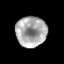
Tissue: prostate
Cell type: T cells
Senescence score: 0.3171
Nuclear area (px): 915
Mean DAPI intensity: 169.128